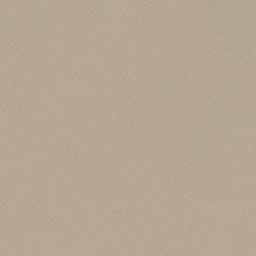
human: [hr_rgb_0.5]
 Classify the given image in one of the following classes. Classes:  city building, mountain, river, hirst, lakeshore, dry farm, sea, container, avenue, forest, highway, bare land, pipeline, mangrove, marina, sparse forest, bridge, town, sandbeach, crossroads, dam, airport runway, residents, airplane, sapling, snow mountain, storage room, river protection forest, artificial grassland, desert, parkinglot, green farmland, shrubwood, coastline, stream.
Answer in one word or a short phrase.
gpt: desert